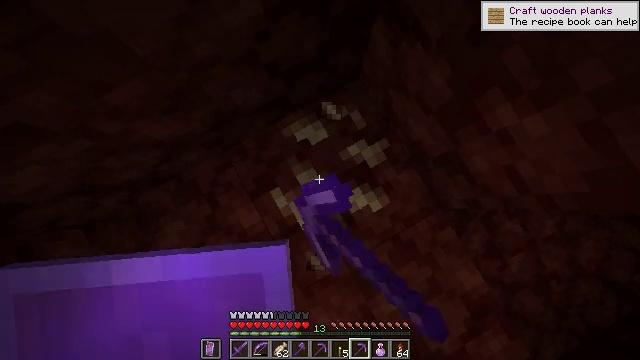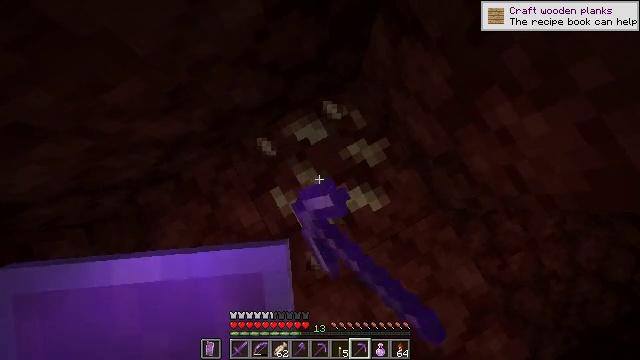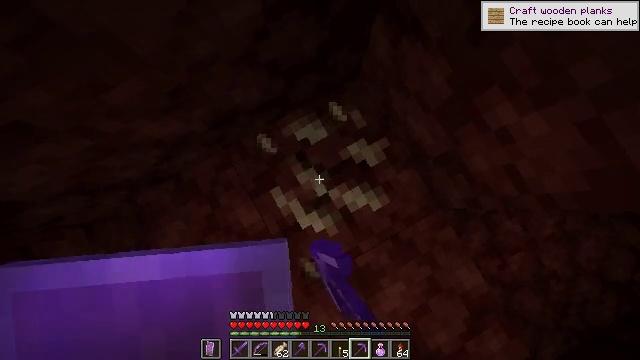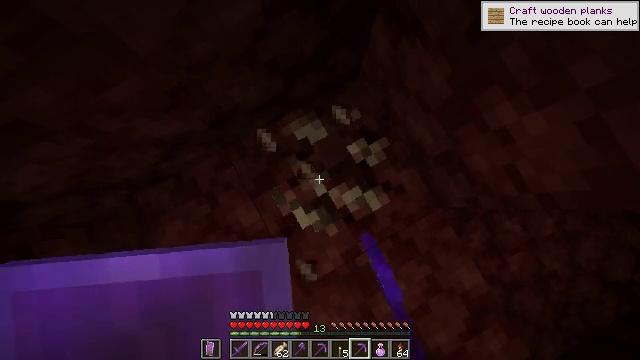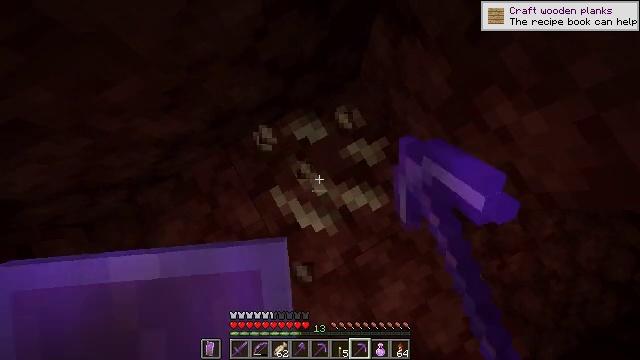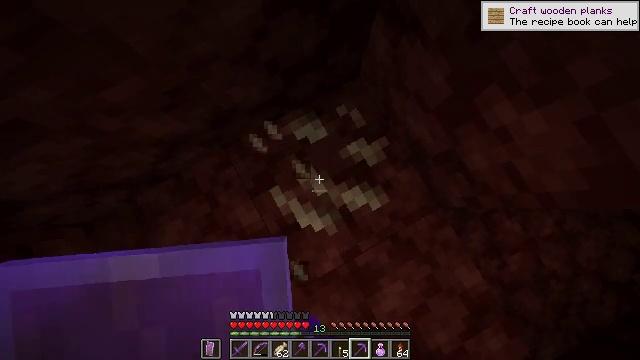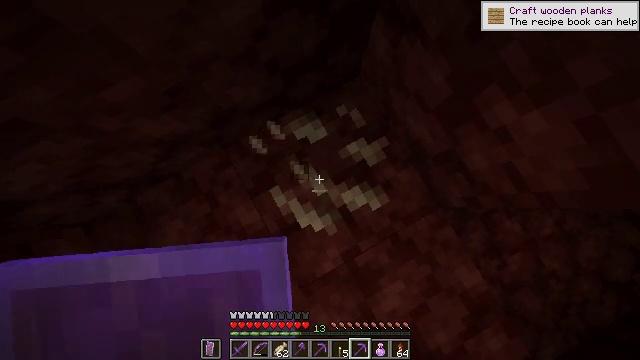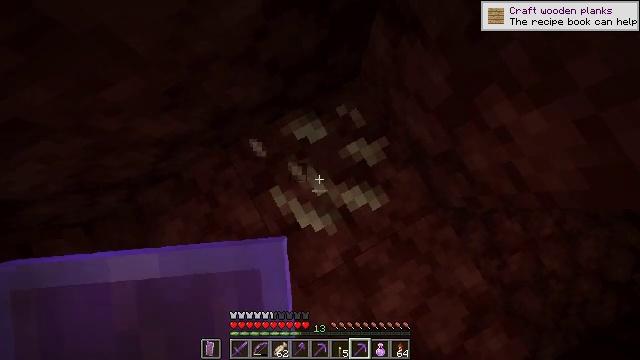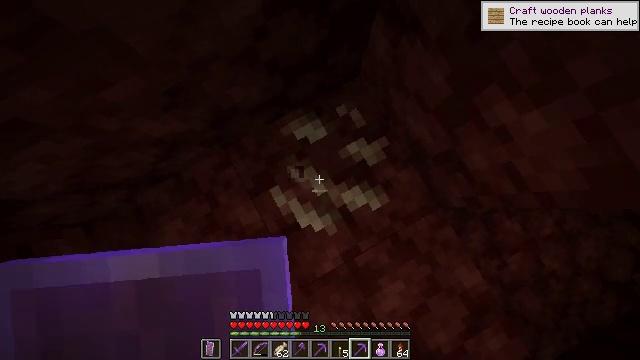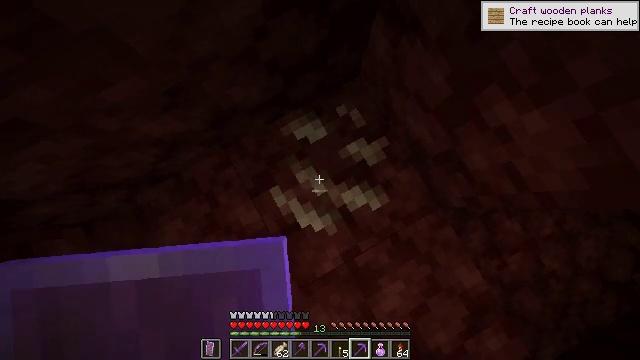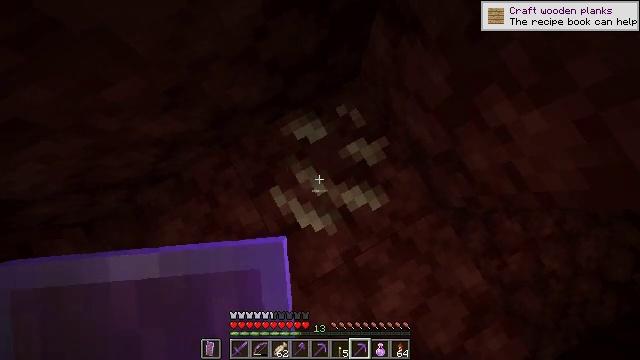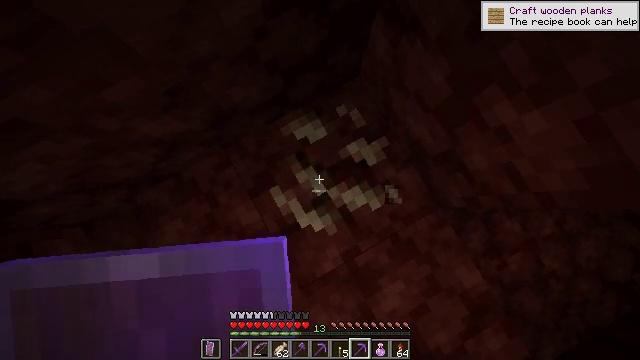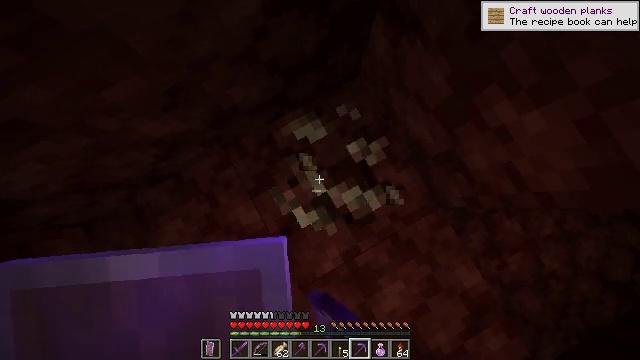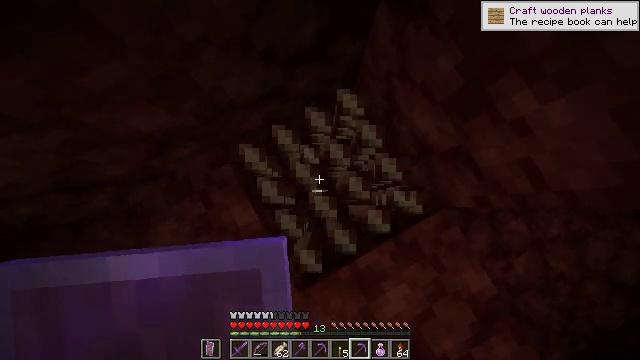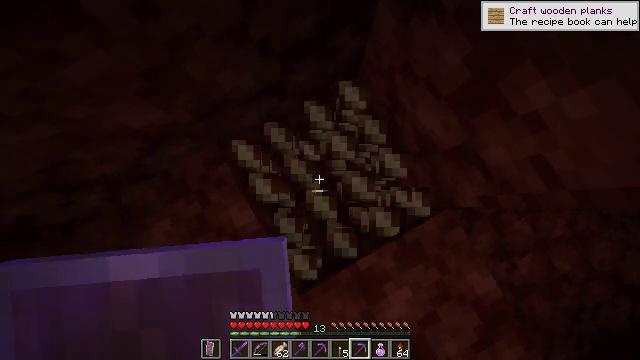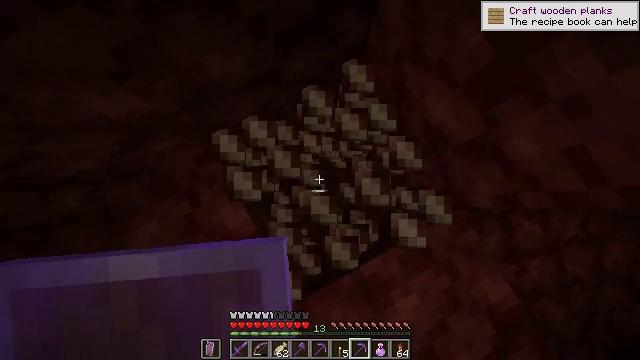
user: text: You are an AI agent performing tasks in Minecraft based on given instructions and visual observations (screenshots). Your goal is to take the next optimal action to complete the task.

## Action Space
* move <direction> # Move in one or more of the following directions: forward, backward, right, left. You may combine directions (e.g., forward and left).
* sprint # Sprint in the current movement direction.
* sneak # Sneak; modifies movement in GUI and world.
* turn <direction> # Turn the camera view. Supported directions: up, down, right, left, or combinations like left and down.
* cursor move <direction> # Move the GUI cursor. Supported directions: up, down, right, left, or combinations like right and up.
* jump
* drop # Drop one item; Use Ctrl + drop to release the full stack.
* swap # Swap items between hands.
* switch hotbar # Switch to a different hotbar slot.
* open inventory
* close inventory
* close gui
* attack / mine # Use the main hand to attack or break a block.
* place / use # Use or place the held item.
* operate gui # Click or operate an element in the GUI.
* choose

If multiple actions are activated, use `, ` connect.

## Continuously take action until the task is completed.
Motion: motion action
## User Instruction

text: Mine nether quartz ore in the Nether.
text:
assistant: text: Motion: attack / mine
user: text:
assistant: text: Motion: attack / mine
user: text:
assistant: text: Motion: attack / mine
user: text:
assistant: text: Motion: no_op
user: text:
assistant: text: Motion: no_op
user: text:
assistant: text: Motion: no_op
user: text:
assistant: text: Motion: no_op
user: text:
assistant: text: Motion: no_op
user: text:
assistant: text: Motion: no_op
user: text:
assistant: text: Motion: no_op
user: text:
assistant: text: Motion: attack / mine
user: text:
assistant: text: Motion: attack / mine
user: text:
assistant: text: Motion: attack / mine
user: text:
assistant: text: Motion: attack / mine
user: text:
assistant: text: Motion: attack / mine
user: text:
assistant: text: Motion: no_op
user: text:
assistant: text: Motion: no_op
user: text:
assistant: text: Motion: no_op